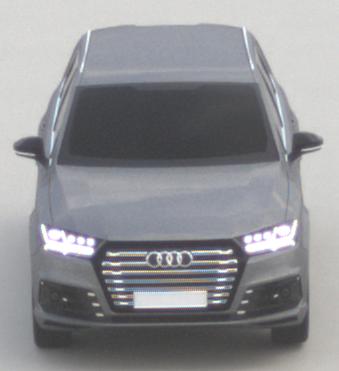
Make: Audi
Model: SQ7
Detailed model: -
Model produced from: 2016
Model produced until: 2018
Doors: 5
Color: gray
Road condition: dry road
Daytime: midday
Contrast: low contrast